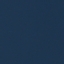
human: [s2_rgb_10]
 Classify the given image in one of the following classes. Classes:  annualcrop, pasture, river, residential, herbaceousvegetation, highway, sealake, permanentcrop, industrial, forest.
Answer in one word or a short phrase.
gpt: SeaLake